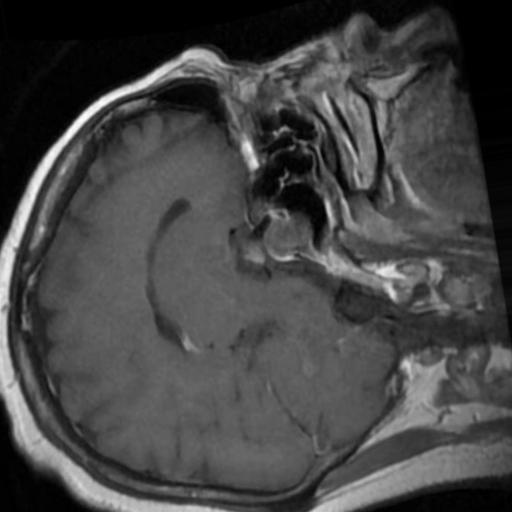
Label: brain_tumor